Question: I have a data that looks like this:
'''
#d TRUE FALSE Cutoff
4 28198 0 0.1
4 28198 0 0.2
4 28198 0 0.3
4 28198 13 0.4
4 28251 611 0.5
4 28251 611 0.6
4 28251 611 0.7
4 28251 611 0.8
4 28251 611 0.9
4 28251 611 1
6 19630 0 0
6 19630 0 0.1
6 19630 0 0.2
6 19630 0 0.3
6 19630 0 0.4
6 19636 56 0.5
6 19636 56 0.6
6 19636 56 0.7
6 19636 56 0.8
6 19636 56 0.9
6 19636 56 1
'''
So I want to plot them based on True (Y-axis) and False (X-axis).
This is the way I want it to appear roughly.

What's the right way to do it?
My code below fails
'''
dat<-read.table("mydat.txt", header=F);
dis <- c(4,6);
linecols <-c("red","blue");
plot(dat$V2 ~ dat$V3, data = dat, xlim = c(0,611),ylim =c(0,28251), type="l")
for (i in 1:length(dis)){
datax <- subset(dat, dat$V1==dis[i], select = c(dat$V2,dat$V3))
lines(datax,lty=1,type="l",col=linecols[i]);
}
'''
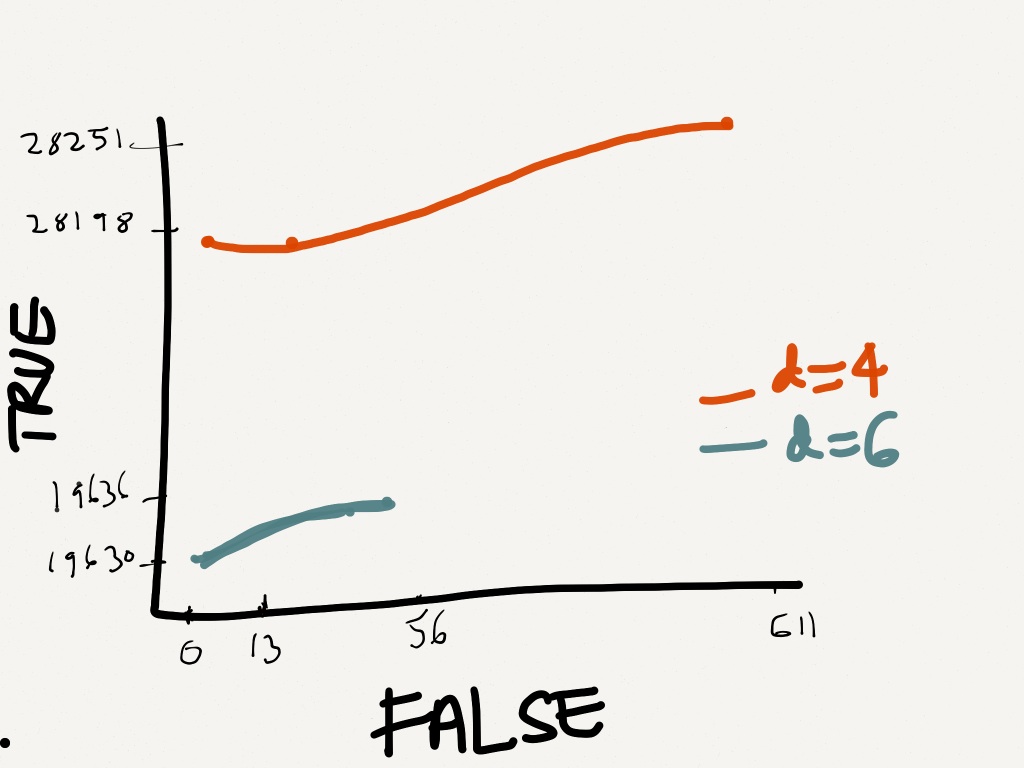
Answer: Since your data is already in long format and I like ggplot graphics anyway, I'd suggest that path. After reading your data in (note that 'TRUE' and 'FALSE' are not valid names, so R appended a '.' to the column names), the following should work:
'''
require(ggplot2)
ggplot(dat, aes(FALSE., TRUE., colour = as.factor(d), group = as.factor(d))) +
geom_line()
'''
The <URL> for lots of other good tips on related topics.

And for the record, here's how I'd approach your problem modifying your original code:
'''
colnames(dat)[2:3] <- c("T", "F")
dis <- unique(dat$d)
plot(NA, xlim = c(0, max(dat$F)), ylim = c(0, max(dat$T)))
for (i in seq_along(dis)){
subdat <- subset(dat, d == dis[i])
with(subdat, lines(F,T, col = linecols[i]))
}
legend("bottomright", legend=dis, fill=linecols)
'''